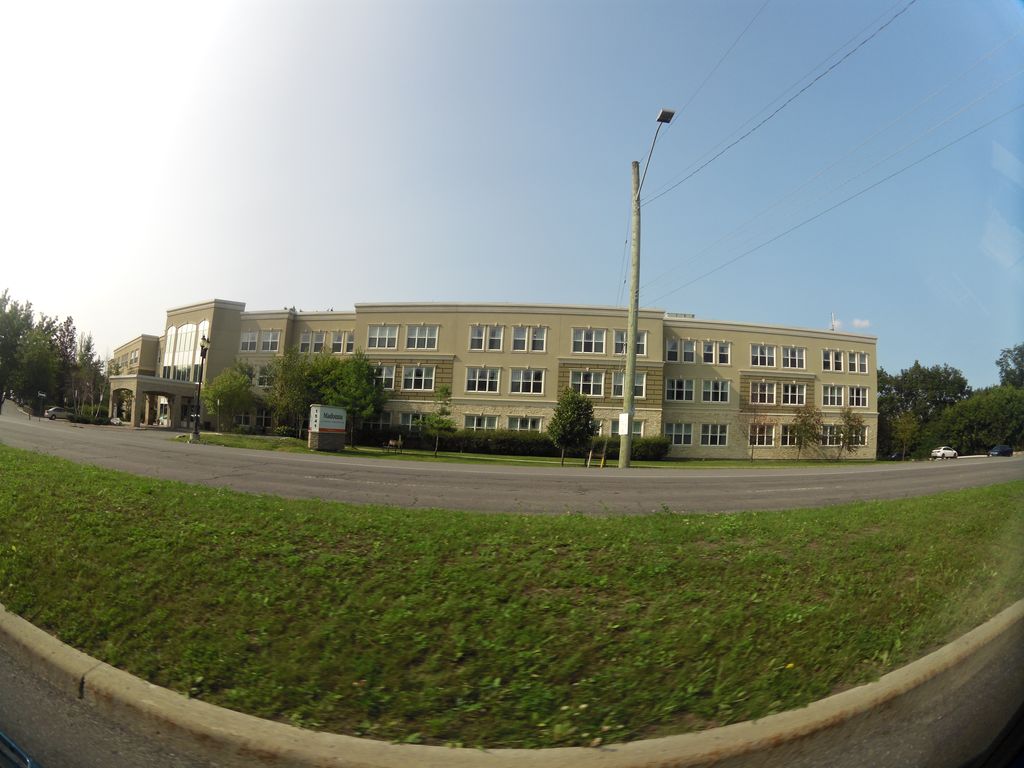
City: ottawa-gatineau